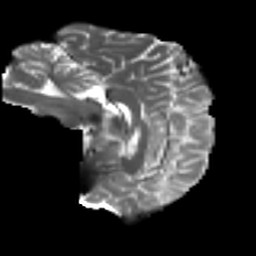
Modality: T2w
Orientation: sagittal
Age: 46
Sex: male
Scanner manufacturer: ge
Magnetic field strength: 3 T
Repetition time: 7.8 s
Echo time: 0.061 s